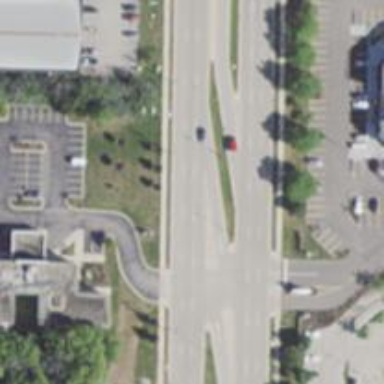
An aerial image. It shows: Secondary link road.